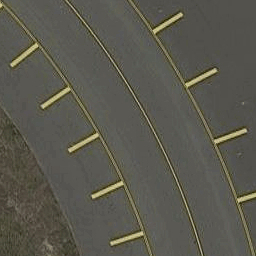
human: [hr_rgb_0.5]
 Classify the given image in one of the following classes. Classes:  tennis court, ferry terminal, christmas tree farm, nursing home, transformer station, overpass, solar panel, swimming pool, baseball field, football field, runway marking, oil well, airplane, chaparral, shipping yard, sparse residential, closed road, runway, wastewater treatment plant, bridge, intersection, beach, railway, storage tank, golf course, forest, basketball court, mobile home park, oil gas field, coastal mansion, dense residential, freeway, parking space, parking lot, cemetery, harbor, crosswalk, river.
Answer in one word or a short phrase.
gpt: runway marking